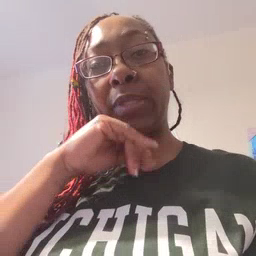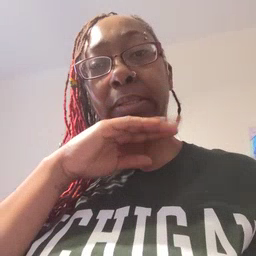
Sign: pig